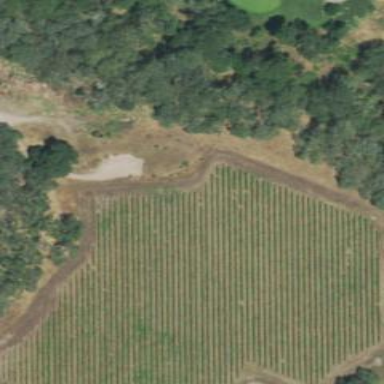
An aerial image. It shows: Vineyard with wine grapes as the main crop.